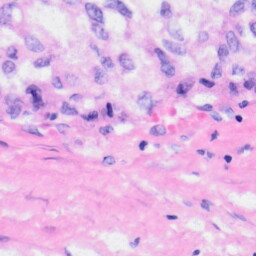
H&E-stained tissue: Liver